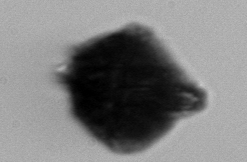
Label: Gonyaulax